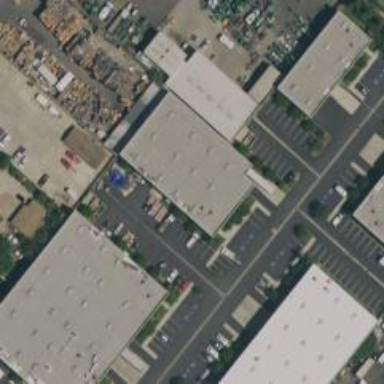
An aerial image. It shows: Warehouse building.